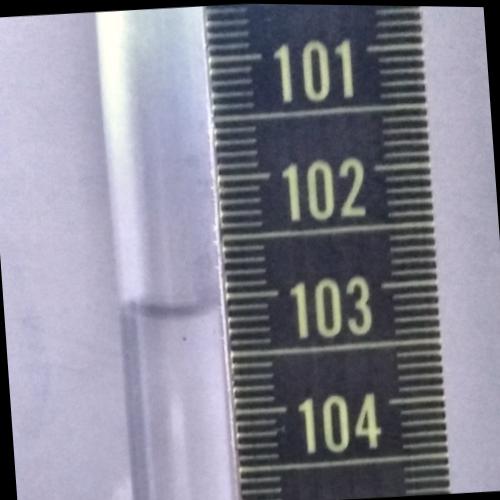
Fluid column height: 103.1 cm